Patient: sex M, age 79
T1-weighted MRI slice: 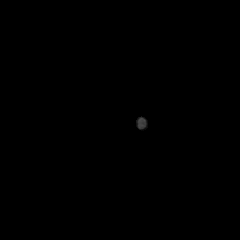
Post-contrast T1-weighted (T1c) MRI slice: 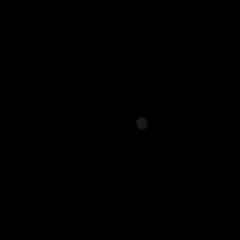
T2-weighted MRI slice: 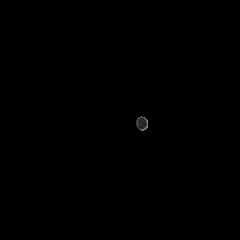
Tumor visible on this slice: no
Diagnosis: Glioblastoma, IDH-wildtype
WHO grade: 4